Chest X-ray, AP view. Patient: 35 years old, sex F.
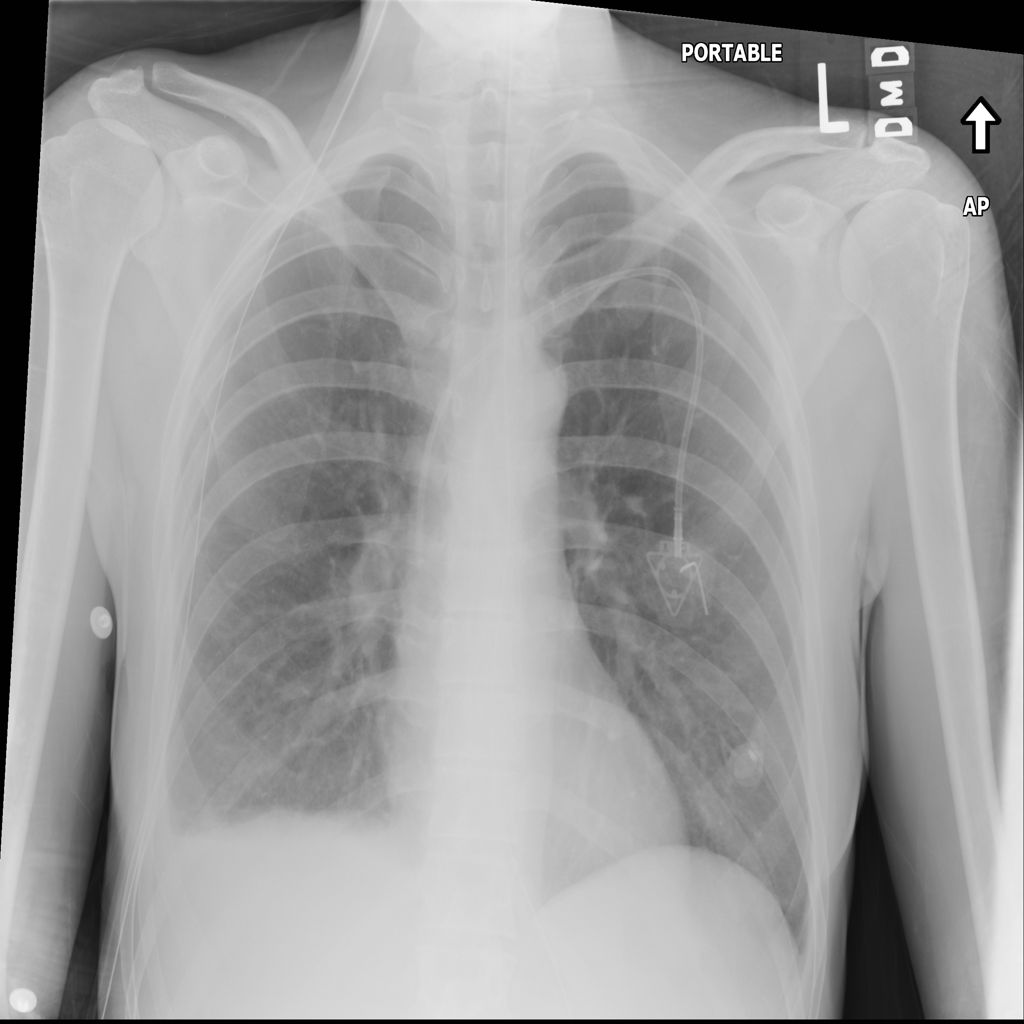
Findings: No Finding